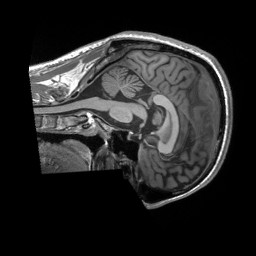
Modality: T1w
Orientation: sagittal
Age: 29
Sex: male
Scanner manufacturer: siemens
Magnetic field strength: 3 T
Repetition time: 2.3 s
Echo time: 0.00232 s